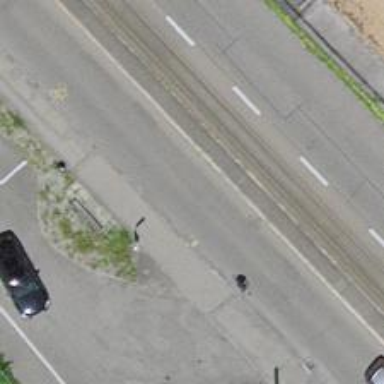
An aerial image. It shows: Bus stop with stop position for public transport.